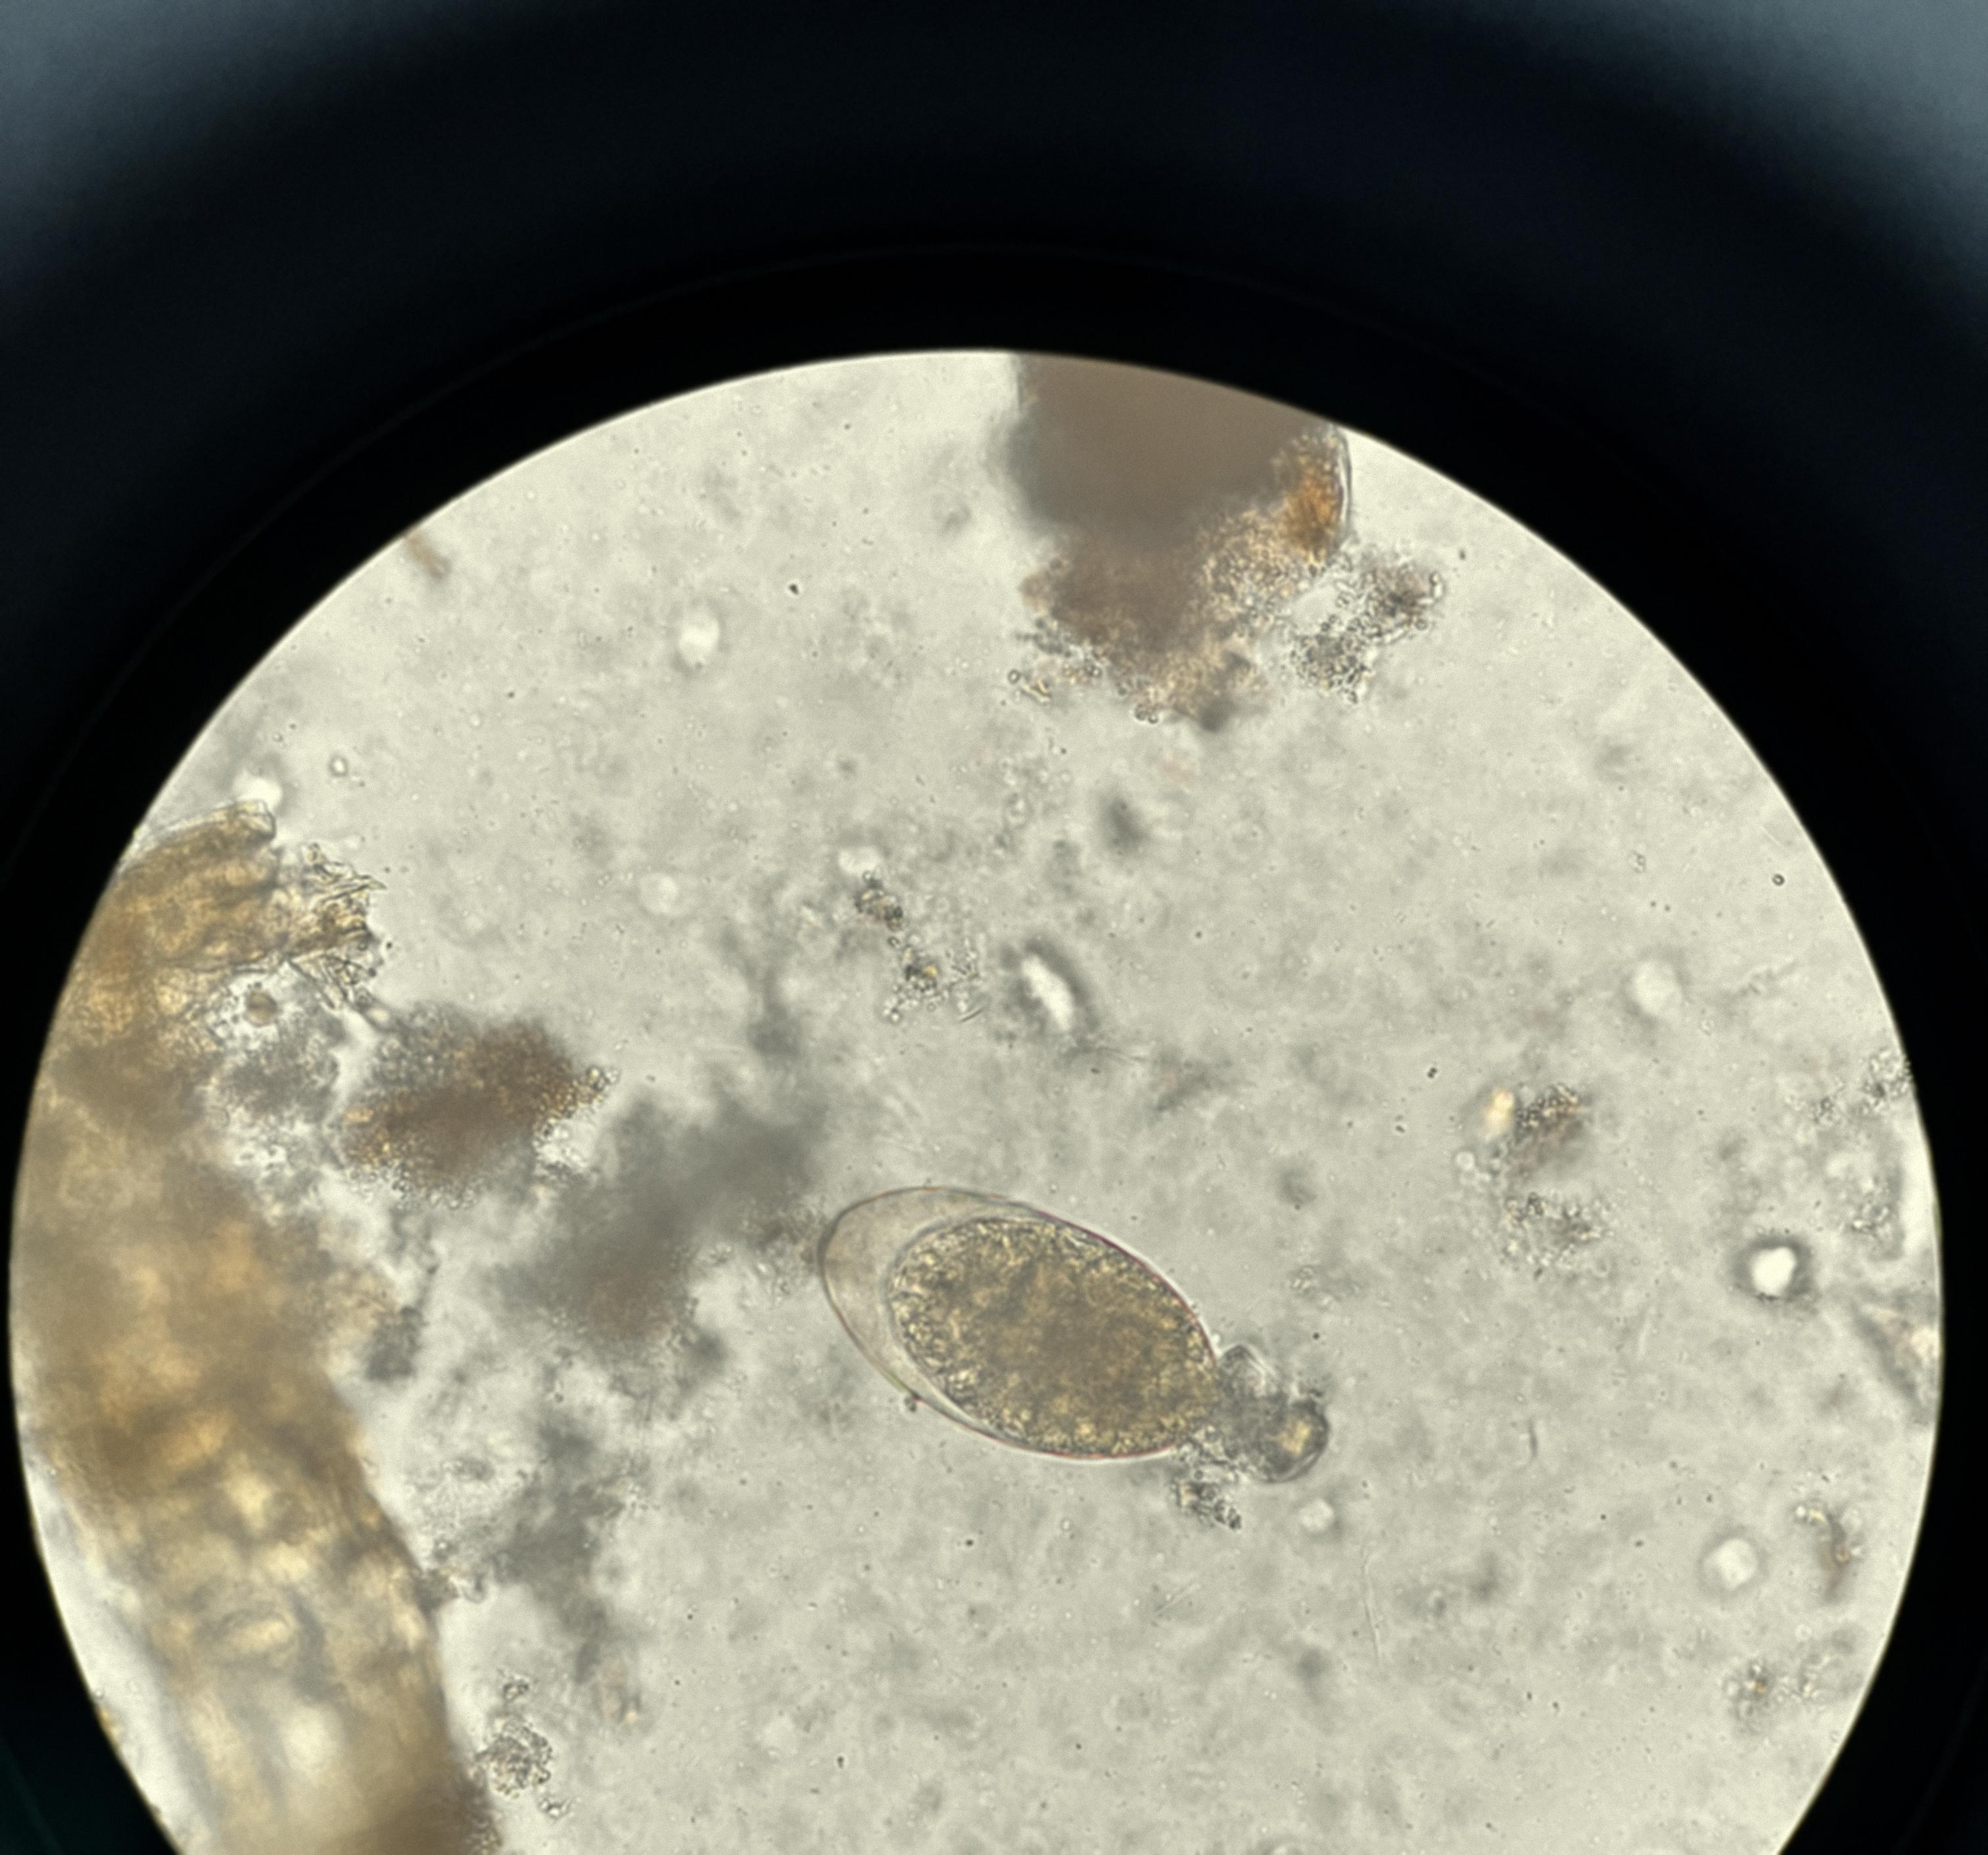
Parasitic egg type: Fasciolopsis buski